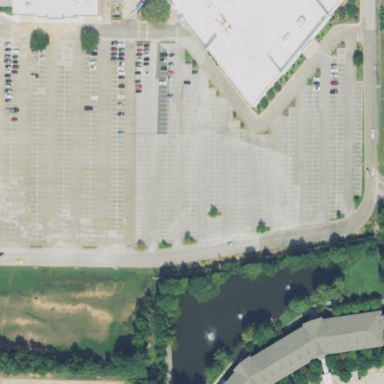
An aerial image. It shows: Parking area with asphalt surface.